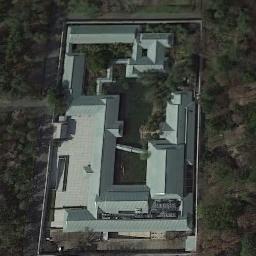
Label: palace